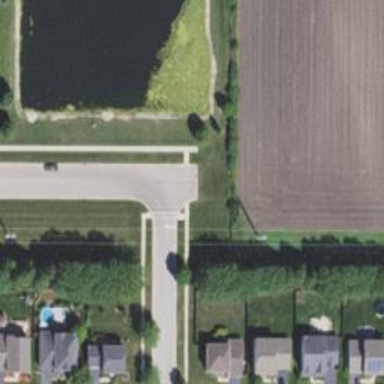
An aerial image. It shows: Residential road with sidewalk on the left side.